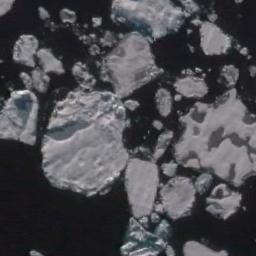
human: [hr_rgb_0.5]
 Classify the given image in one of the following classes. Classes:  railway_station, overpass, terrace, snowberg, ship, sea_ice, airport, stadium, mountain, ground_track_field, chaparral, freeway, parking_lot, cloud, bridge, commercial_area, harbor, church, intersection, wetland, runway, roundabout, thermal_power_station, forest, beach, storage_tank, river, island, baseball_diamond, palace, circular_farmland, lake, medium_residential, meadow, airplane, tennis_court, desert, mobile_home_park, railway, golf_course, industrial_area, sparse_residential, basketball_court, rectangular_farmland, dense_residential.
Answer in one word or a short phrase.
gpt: sea_ice